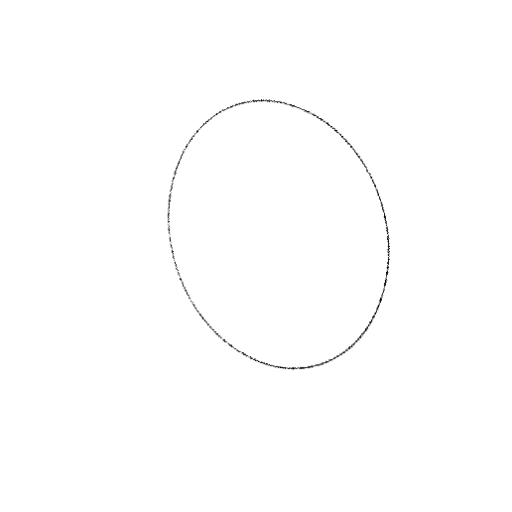
Crossing number: 0